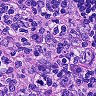
Metastatic tissue present: no